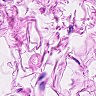
Metastatic tissue present: no